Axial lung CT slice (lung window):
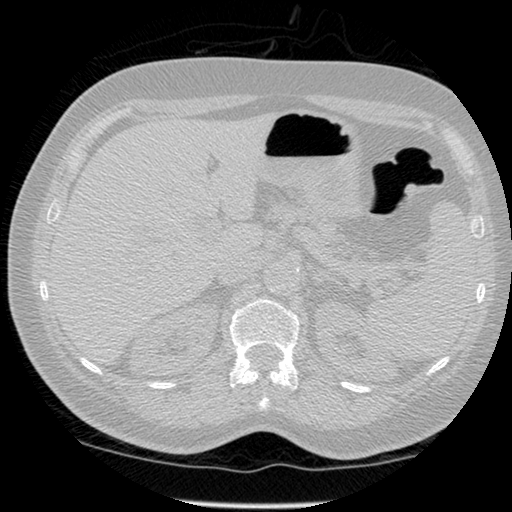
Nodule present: no